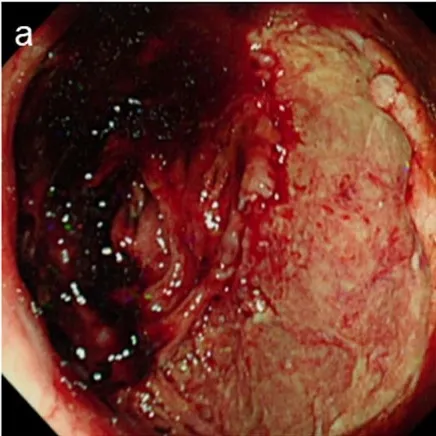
Changes of rectal ulcer on colonoscopy before.
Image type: endoscopy (gi_endoscopy)